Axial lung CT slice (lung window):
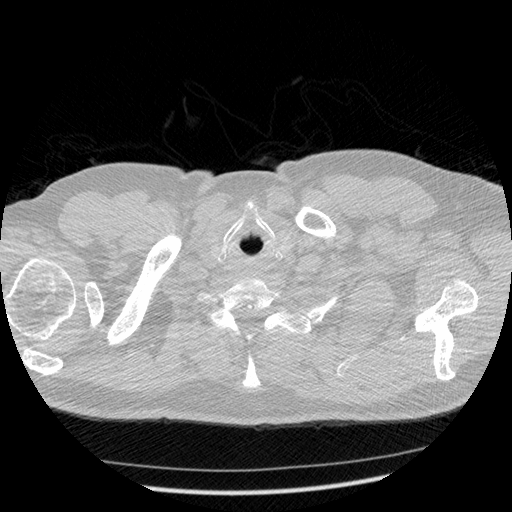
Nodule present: no